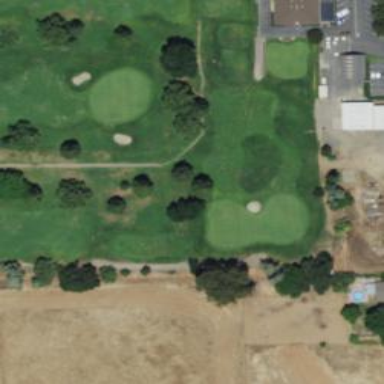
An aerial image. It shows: Golf tee.